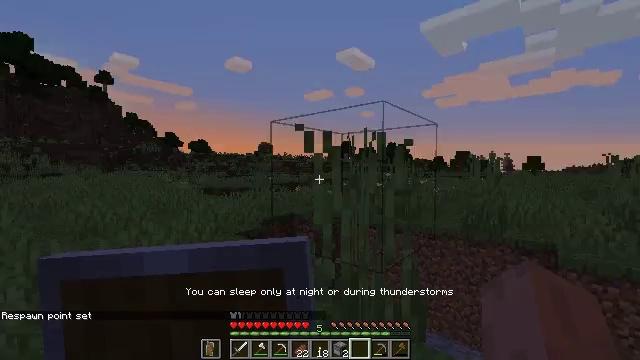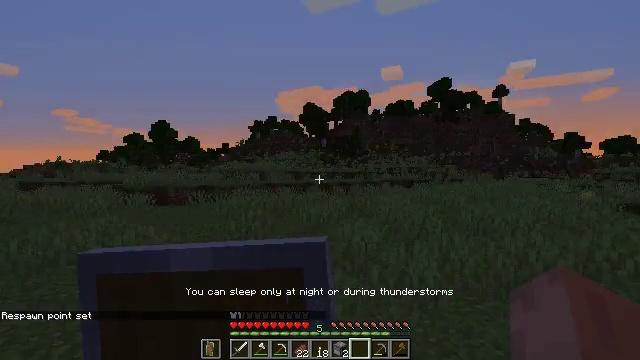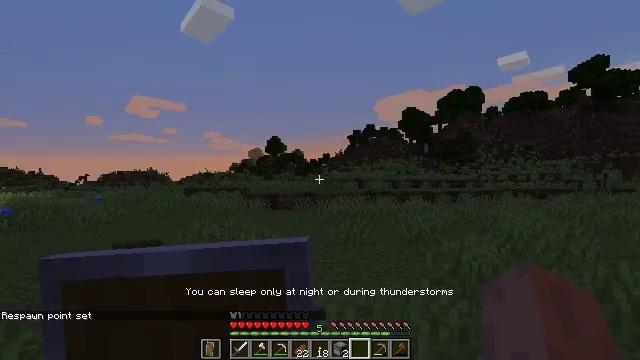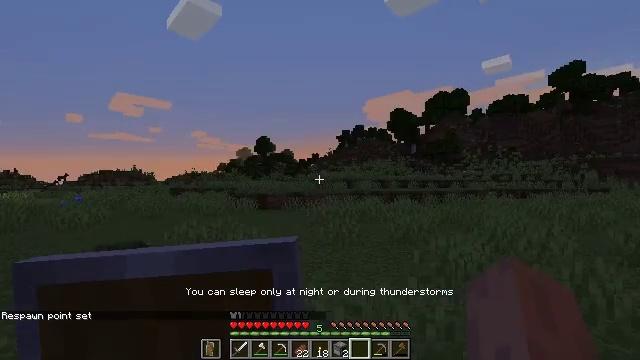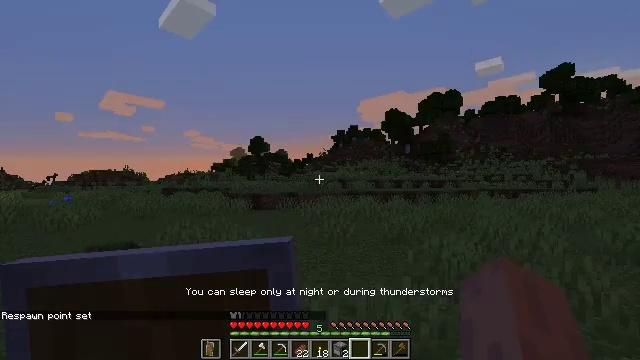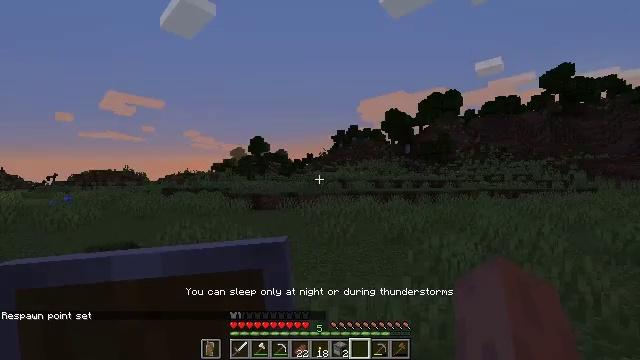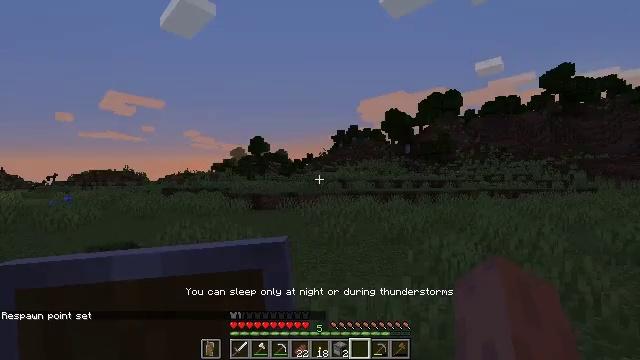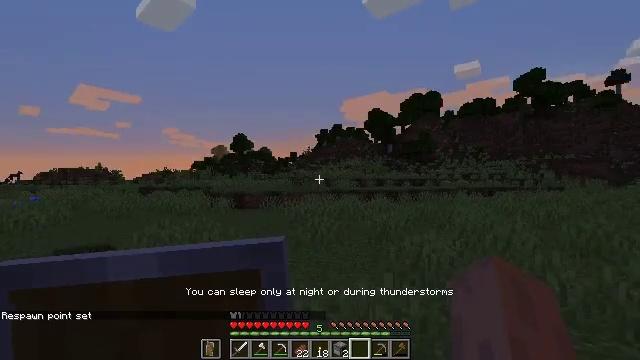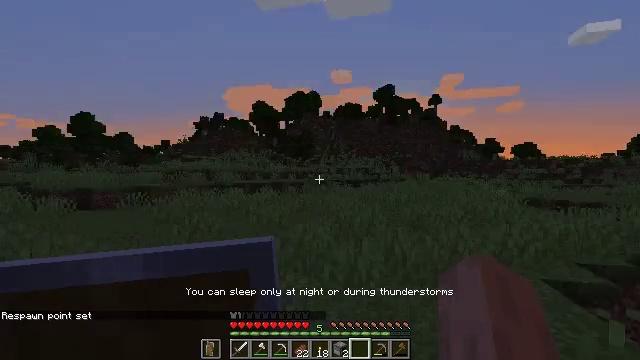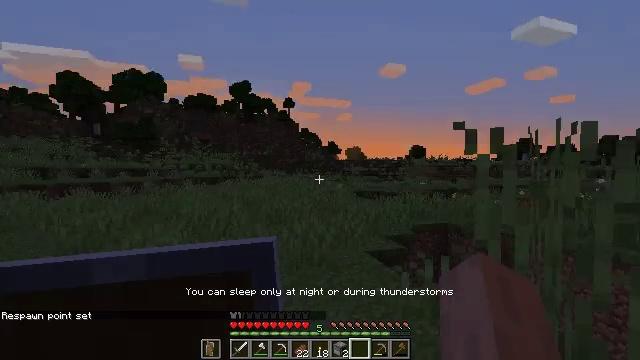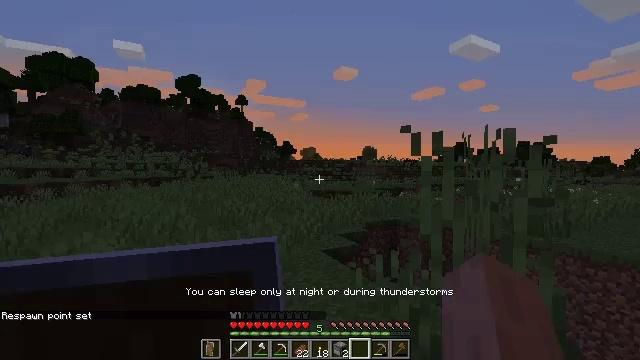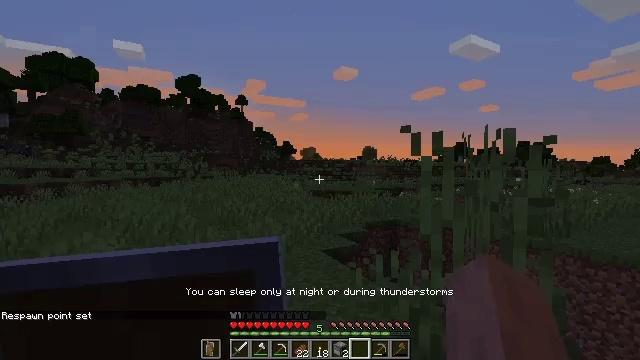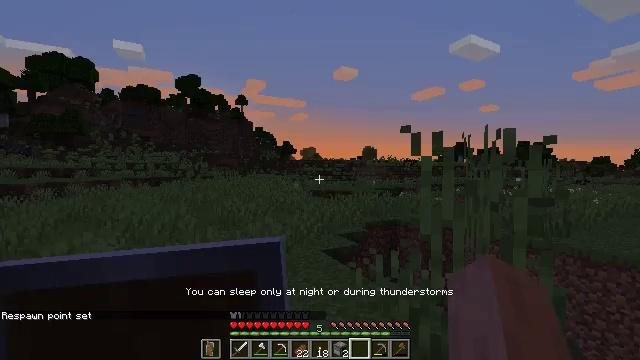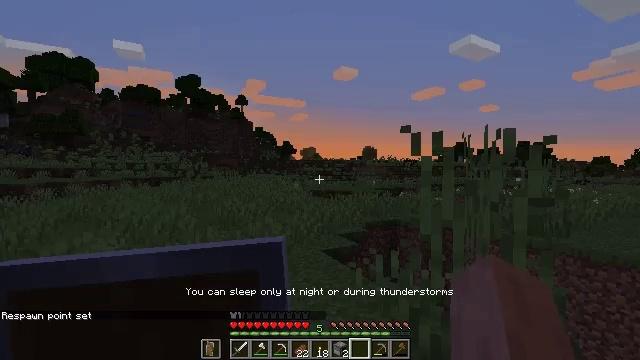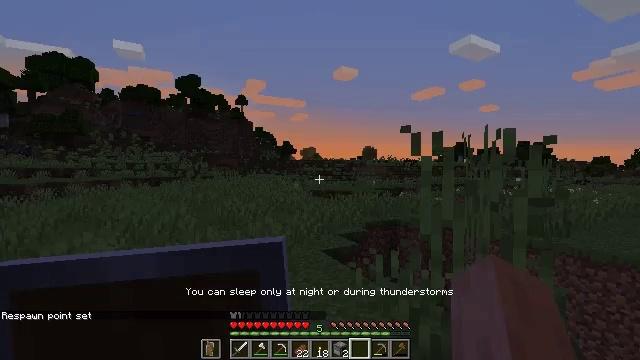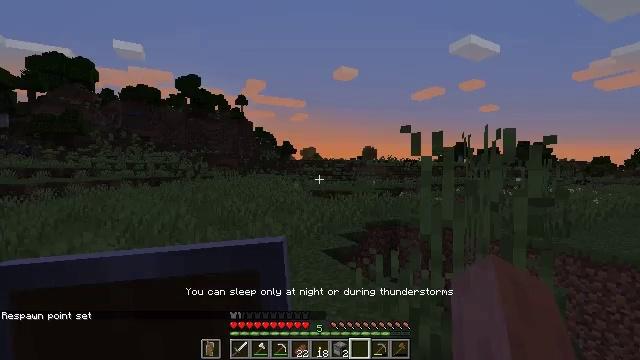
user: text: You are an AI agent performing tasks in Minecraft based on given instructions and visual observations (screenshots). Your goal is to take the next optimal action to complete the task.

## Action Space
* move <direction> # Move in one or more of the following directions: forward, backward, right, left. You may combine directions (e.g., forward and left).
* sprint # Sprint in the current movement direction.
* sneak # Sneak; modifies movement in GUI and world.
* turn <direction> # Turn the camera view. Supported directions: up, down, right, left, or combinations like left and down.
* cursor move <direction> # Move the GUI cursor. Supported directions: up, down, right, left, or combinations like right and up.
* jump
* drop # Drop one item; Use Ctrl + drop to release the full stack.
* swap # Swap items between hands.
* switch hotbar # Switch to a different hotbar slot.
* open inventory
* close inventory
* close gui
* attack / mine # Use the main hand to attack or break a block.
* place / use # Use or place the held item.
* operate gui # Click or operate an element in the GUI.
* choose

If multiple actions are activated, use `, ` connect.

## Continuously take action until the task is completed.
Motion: motion action
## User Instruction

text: Mine the blue bed to pick it up.
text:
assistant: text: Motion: turn left and up
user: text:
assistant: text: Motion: turn left and up
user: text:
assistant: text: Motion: turn right
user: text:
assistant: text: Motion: turn right
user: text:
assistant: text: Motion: no_op
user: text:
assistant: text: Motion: no_op
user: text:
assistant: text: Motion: turn right
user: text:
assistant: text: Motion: turn right and down
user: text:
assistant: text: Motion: turn right
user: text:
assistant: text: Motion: turn right
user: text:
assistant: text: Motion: no_op
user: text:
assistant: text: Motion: no_op
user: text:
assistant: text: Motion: no_op
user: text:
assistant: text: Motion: no_op
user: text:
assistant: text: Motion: no_op
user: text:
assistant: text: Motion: no_op
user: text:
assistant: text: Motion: no_op
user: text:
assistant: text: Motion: no_op
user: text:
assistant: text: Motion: turn right
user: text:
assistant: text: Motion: turn right and down
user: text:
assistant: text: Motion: turn right and down
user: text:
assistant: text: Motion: turn right
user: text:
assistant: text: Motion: turn left and up
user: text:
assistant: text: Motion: turn left and up
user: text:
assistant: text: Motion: no_op
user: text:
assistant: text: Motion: no_op
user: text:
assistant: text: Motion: turn left and up
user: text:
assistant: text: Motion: turn up, use / place
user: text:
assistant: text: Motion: use / place
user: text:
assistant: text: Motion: turn right